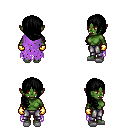
a pixel art fantasy rpg character, female body template, orc, green skin, maroon tattered cape, metal pants, black right-swept hairstyle, gold gloves, white slippers, four views (front, back, left, right), 2x2 character sprite sheet, small pixel art, hard edges, no anti-aliasing